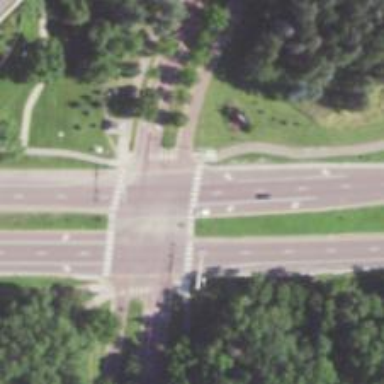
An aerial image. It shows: Marked crossing on cycleway.